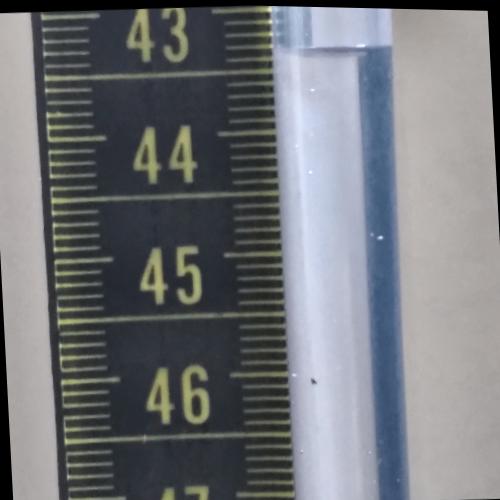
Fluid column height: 43.3 cm